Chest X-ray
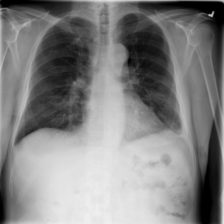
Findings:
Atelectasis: positive
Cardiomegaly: negative
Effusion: negative
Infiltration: positive
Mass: negative
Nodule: negative
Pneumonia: negative
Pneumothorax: positive
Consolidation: negative
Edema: negative
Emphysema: negative
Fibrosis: negative
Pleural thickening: negative
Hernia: negative